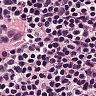
Metastatic tissue present: no